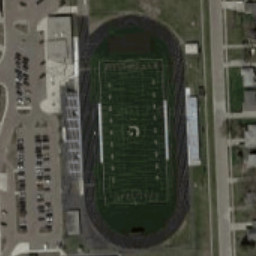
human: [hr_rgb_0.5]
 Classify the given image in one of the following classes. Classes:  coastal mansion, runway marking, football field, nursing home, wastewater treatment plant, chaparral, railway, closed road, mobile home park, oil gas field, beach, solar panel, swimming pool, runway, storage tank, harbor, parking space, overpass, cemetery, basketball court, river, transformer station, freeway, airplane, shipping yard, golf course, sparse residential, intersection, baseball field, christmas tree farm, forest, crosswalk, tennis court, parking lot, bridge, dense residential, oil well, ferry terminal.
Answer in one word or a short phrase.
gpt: football field